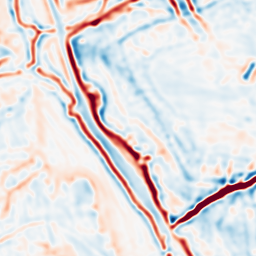
Category: multiscale
Decomposition family: log
Decomposition parameters: sigma: 3
Upsampling method: edge_directed
Upsampling parameters: scale: 2
Upsampling scale: 2